Question: I am trying to add a dynamic field on 'WooCommerce -> Settings -> Products -> My Settings' page
I follow this tutorial but its does not help in what I want to achieve.
<URL>
I want to achieve something like this.

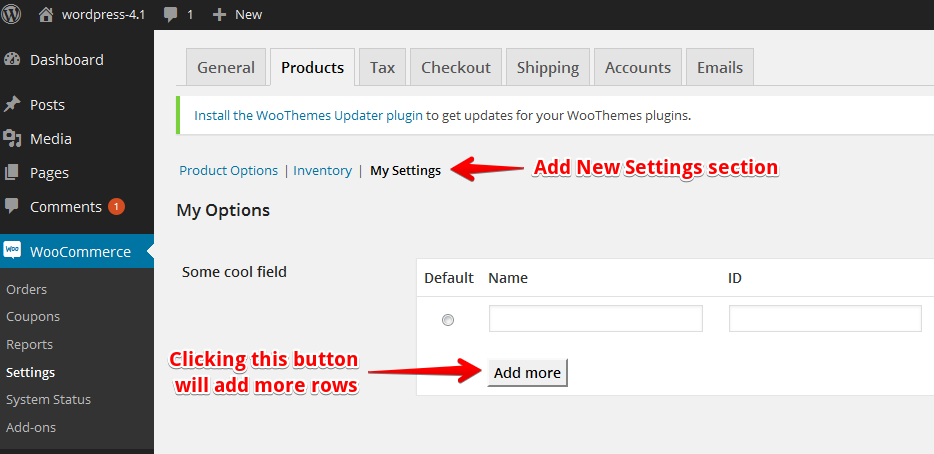
Answer: Because I have the time, I have created you an example...
you can find it here:
<URL>
just upload it on your plugins folder then activate to test.
You can edit it for your needs.
for reference or to give you a hint, you can look for this files.
in my plugin line 58, take note of the 'type' and 'id'. actually 'id' here can be anything other than empty string.
'''
$settings_slider[] = array(
'type' => 'woorei_dynamic_field_table',
'id' => 'woorei_dynamic_field_table'
);
'''
take note also on the functions that comes next to it. Look at the names to get the idea.
then at woocommerce folder, take a look at this.
'woocommerce\includesdmin\class-wc-admin-settings.php' line 618
'woocommerce\includesdmin\class-wc-admin-settings.php' line 712